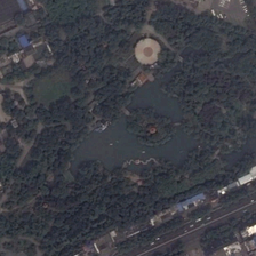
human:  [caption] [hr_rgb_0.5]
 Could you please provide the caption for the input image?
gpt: there is a circular building in the park next to a road .

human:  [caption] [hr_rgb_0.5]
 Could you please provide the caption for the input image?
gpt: Here is a green park with a busy road in the pond.

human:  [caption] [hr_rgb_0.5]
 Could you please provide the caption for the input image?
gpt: There is a square square park on the opposite side of some apartments.

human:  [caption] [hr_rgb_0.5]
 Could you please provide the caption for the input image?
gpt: There is a green park, there is a pond in the park, next to a busy road.

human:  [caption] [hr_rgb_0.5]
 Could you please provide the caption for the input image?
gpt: Opposite some apartment buildings is a park with a circular square inside.